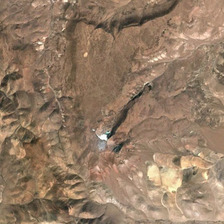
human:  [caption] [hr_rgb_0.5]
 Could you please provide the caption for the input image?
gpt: it is a piece of yellow mountain .

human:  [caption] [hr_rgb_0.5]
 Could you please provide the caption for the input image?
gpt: it is a piece of yellow mountain .

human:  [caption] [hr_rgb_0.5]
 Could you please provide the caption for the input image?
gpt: it is a piece of yellow mountain .

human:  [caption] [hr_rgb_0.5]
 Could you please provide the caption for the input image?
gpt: it is a piece of yellow mountain .

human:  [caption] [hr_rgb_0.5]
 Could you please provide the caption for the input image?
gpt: it is a piece of yellow mountain .